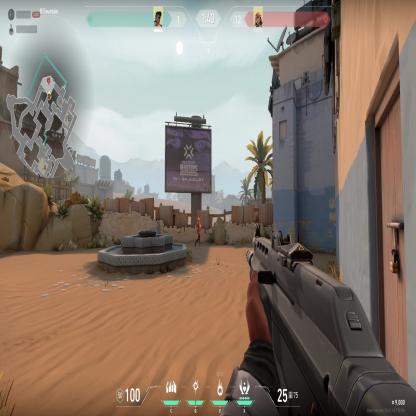
Label: enemy